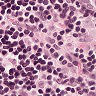
Metastatic tissue present: no